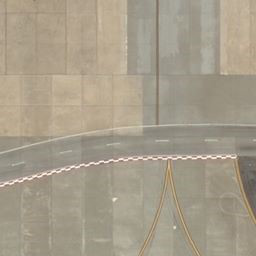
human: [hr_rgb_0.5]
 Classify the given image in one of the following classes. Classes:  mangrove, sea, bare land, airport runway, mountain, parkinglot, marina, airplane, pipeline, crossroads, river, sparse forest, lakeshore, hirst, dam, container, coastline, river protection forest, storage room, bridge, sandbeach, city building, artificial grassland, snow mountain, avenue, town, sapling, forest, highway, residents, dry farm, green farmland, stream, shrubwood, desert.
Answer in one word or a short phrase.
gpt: airport runway